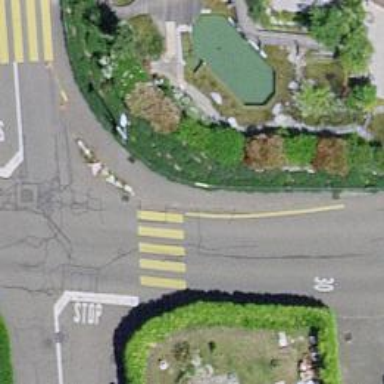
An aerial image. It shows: Marked zebra crossing on the road.